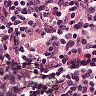
Metastatic tissue present: no